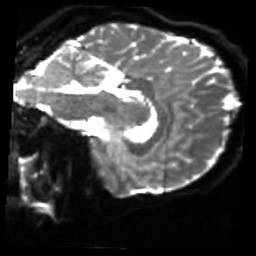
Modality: sbref
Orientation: sagittal
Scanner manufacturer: siemens
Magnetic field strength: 3 T
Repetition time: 4 s
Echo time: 0.0594 s